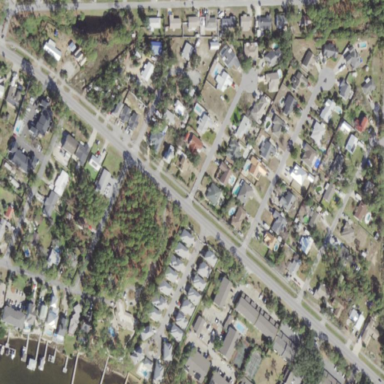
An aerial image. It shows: Single-family residential area.